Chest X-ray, AP view. Patient: 27 years old, sex M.
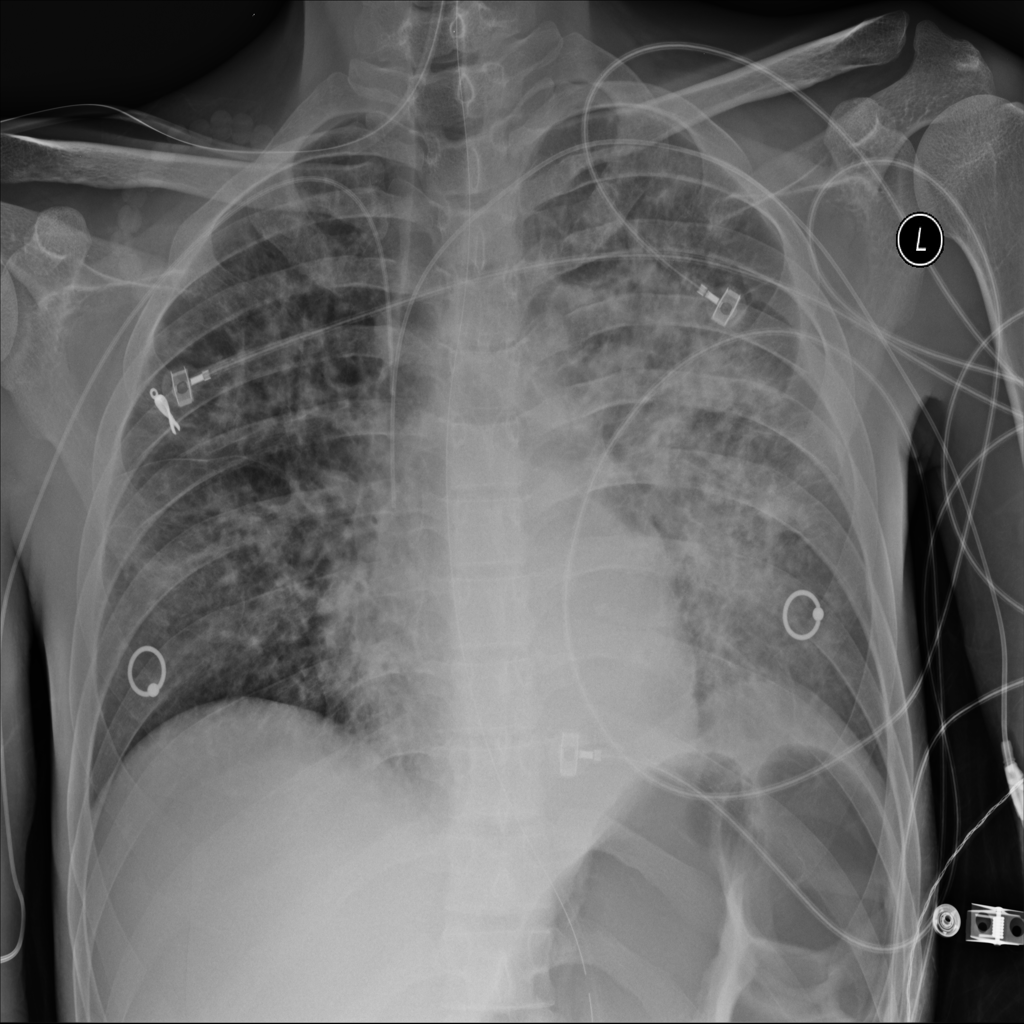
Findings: No Finding